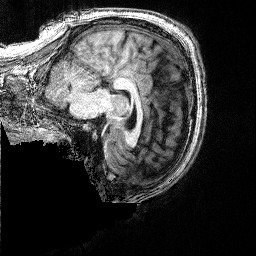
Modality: T1w
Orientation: sagittal
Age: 33
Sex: male
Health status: ill
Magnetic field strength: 3 T
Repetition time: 2.53 s
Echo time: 0.00331 s